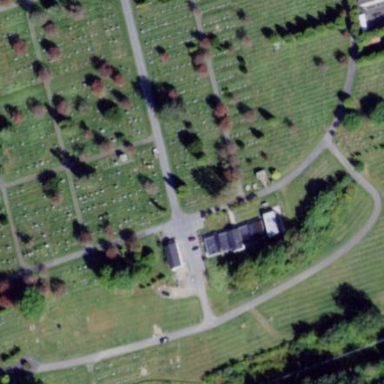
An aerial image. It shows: Cemetery.